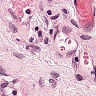
Metastatic tissue present: yes